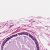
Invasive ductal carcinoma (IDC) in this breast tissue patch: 0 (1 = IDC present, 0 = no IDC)